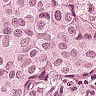
Metastatic tissue present: yes